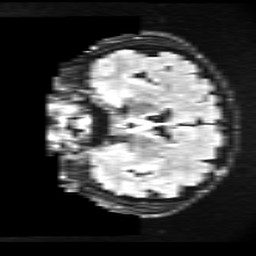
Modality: FLAIR
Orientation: coronal
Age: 36
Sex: male
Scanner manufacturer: ge
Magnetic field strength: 3 T
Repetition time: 11 s
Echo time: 0.1497 s